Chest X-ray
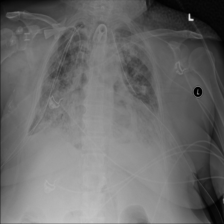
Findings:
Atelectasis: negative
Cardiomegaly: negative
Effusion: negative
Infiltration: negative
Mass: negative
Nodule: negative
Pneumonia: negative
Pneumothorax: negative
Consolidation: negative
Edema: negative
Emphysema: negative
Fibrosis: negative
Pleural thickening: negative
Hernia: negative